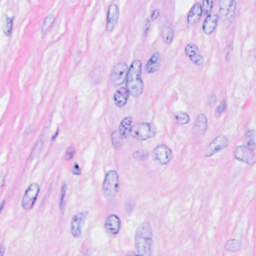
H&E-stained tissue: Breast